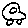
Label: car